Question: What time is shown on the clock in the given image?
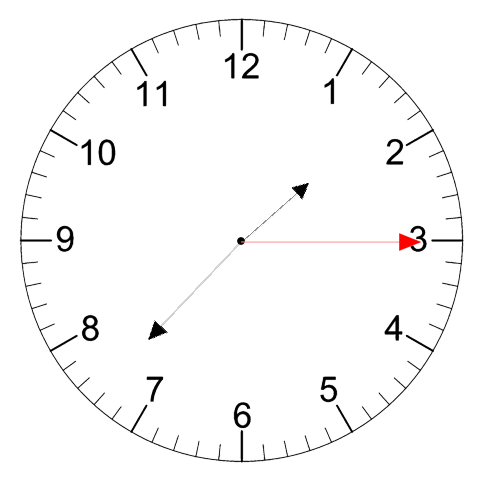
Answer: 01:37:15